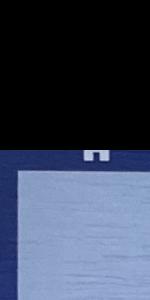
Label: Empty